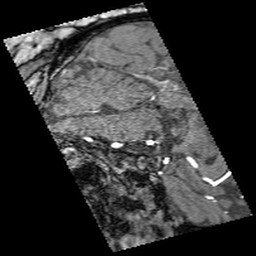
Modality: angio
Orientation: sagittal
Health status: ill
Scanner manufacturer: siemens
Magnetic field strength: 3 T
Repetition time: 0.022 s
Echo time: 0.0036 s